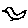
Label: bird